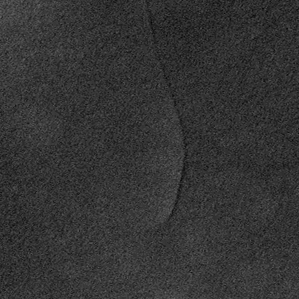
Label: frost